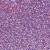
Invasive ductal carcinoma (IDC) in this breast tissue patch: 1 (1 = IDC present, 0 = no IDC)